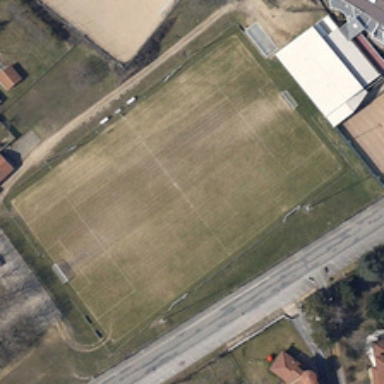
A playground is surrounded by some buildings .